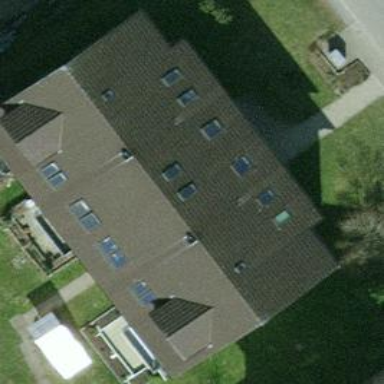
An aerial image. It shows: Gabled roof adorns the apartments building.